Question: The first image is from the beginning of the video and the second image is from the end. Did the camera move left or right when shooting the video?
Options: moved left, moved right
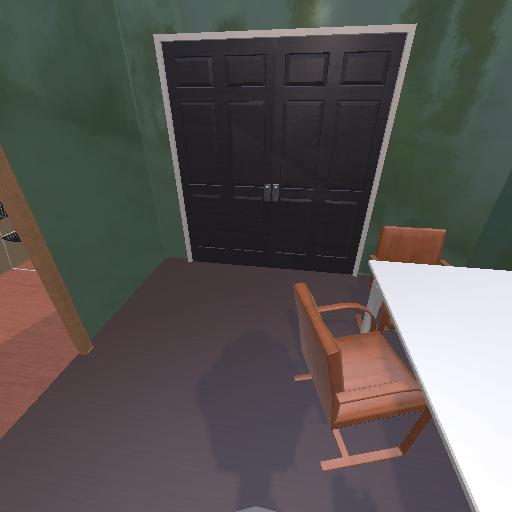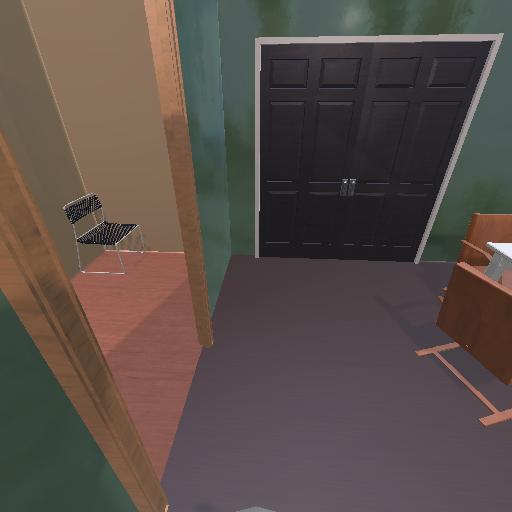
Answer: moved left